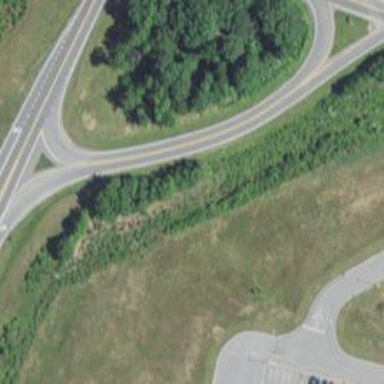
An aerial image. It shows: Trunk_link highway with cloverleaf junction.